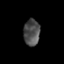
Tissue: prostate
Cell type: Epithelial cells
Senescence score: 0.2595
Nuclear area (px): 418
Mean DAPI intensity: 77.916